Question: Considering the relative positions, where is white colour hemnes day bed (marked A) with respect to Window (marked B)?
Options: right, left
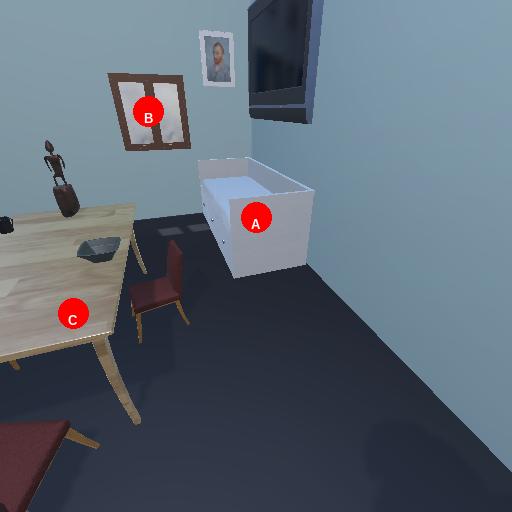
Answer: right